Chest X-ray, PA view. Patient: 59 years old, sex M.
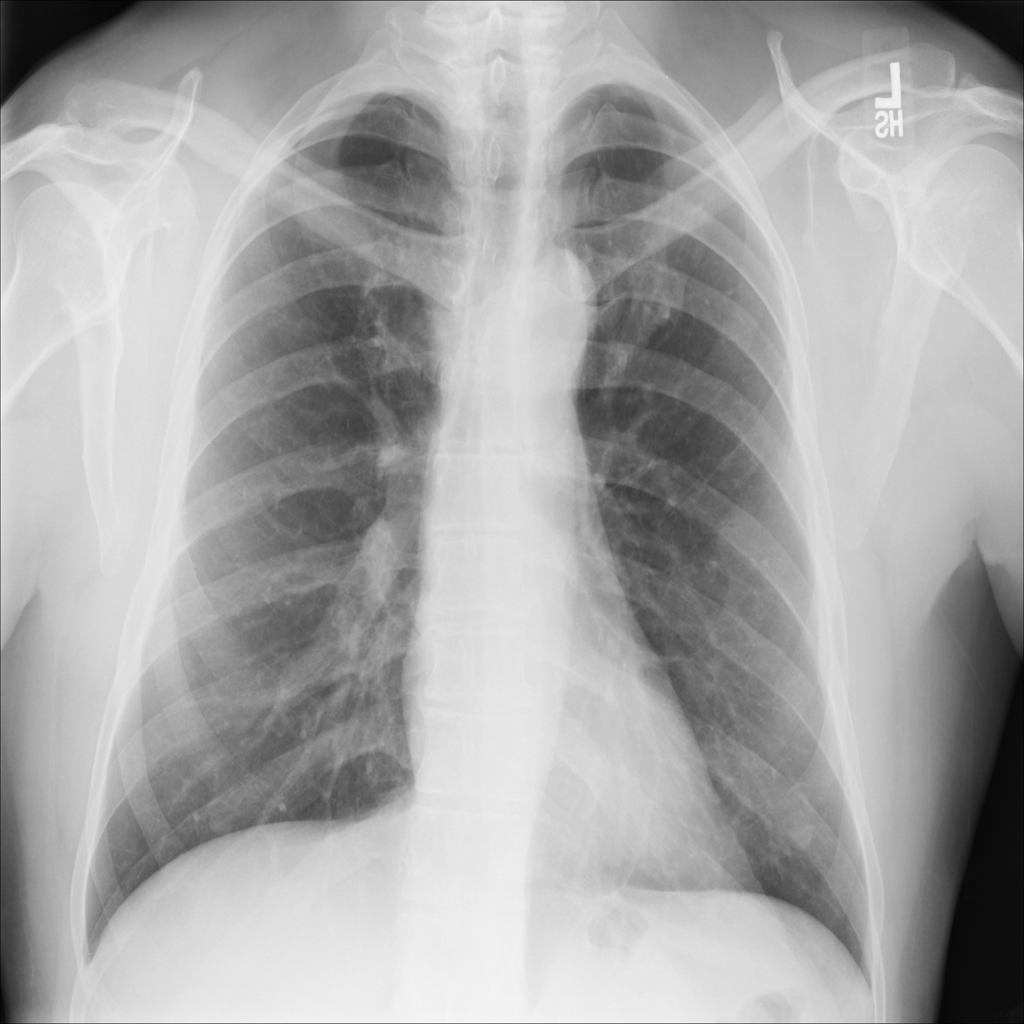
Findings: No Finding